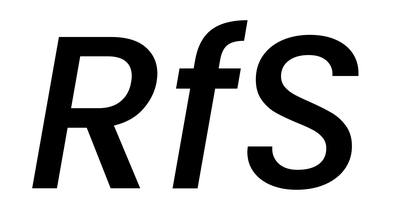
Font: Poppins-MediumItalic